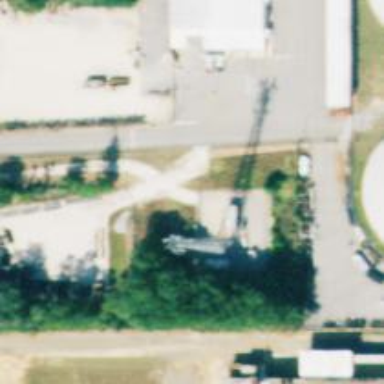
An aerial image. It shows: Man-made mast used for communication purposes.